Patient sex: M
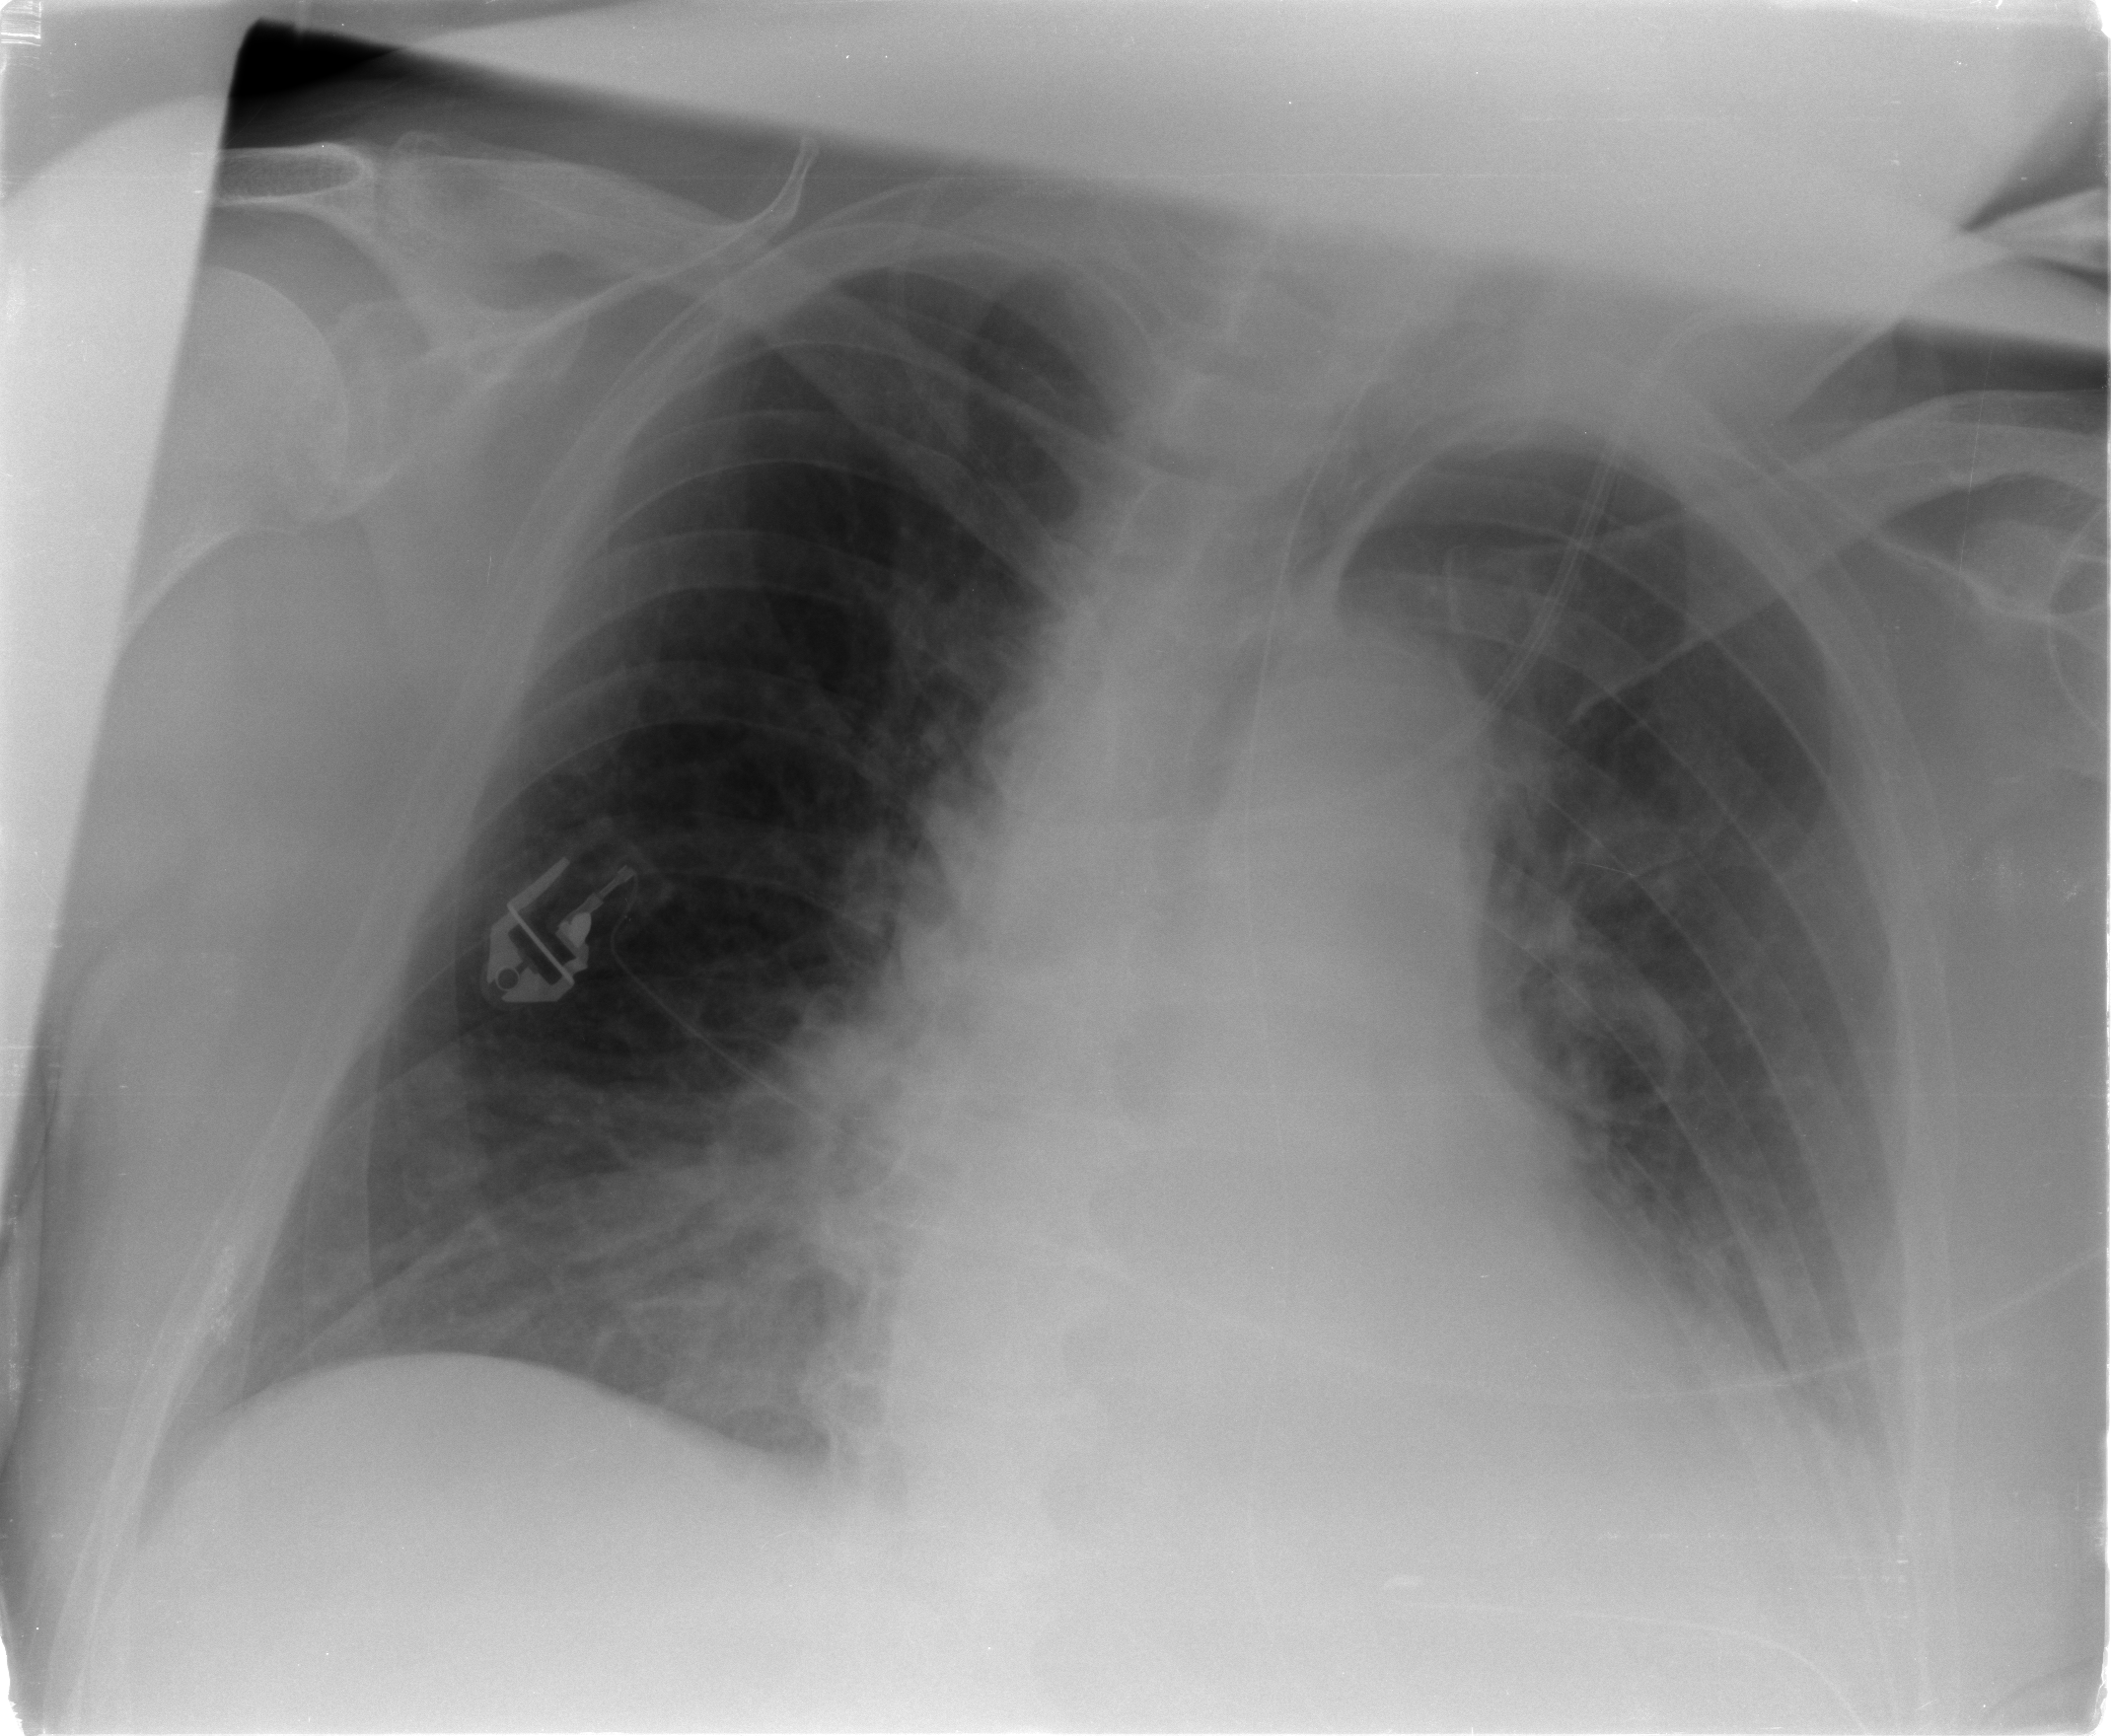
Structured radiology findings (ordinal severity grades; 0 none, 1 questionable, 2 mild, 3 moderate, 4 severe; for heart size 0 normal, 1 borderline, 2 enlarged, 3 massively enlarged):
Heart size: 2
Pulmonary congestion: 2
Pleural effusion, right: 0
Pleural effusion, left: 1
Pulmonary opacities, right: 2
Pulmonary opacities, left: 2
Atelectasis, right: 2
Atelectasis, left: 2